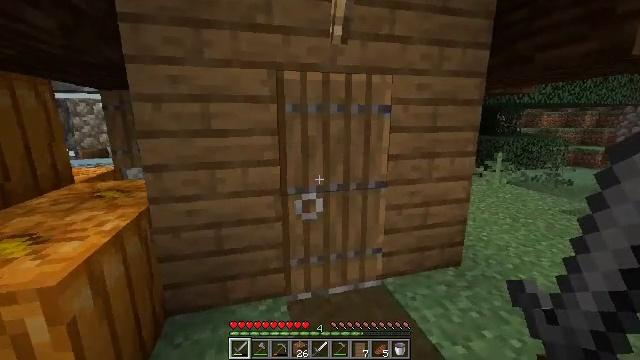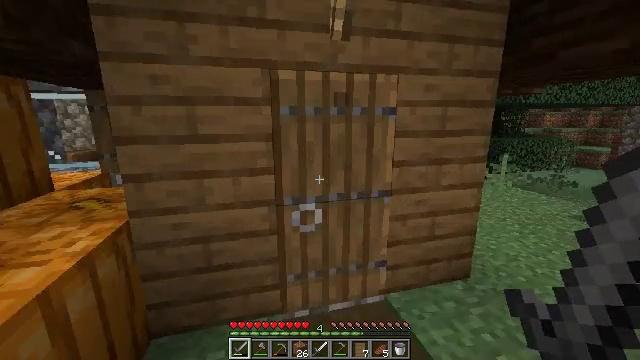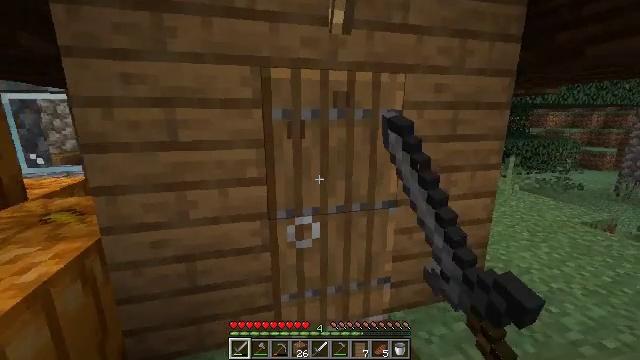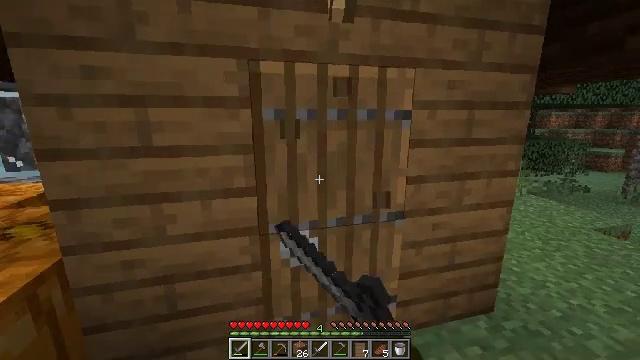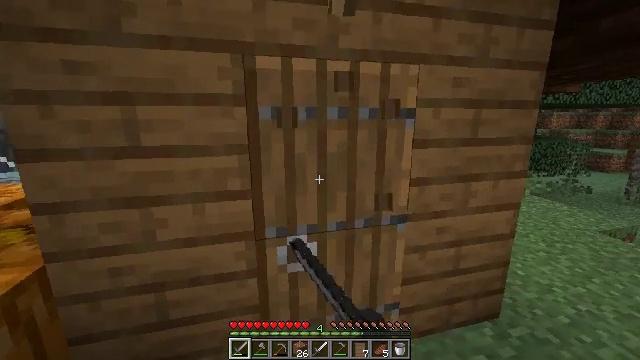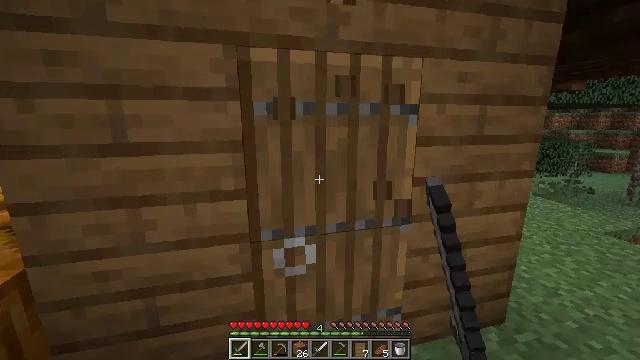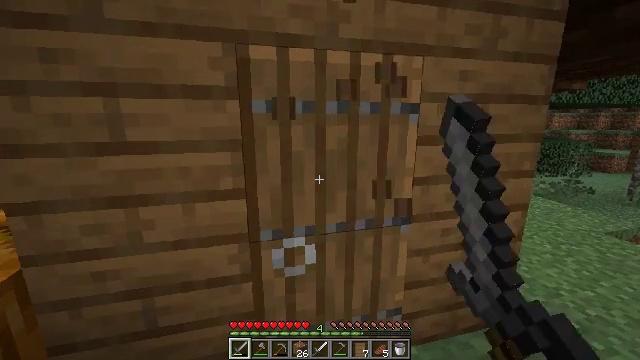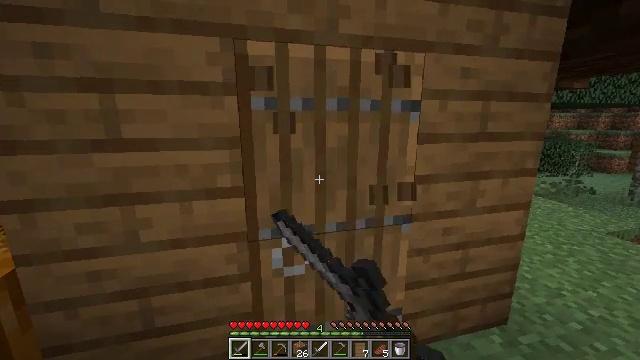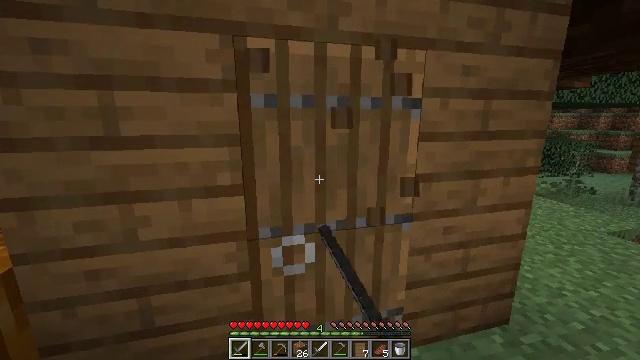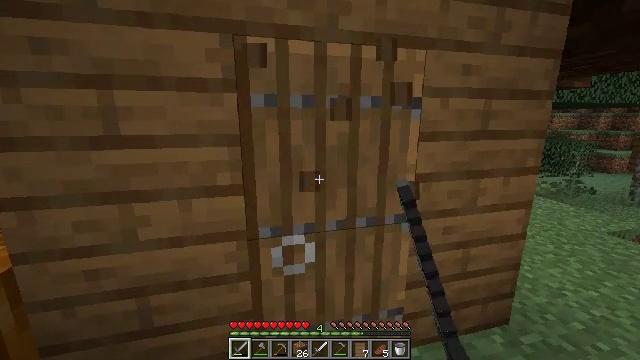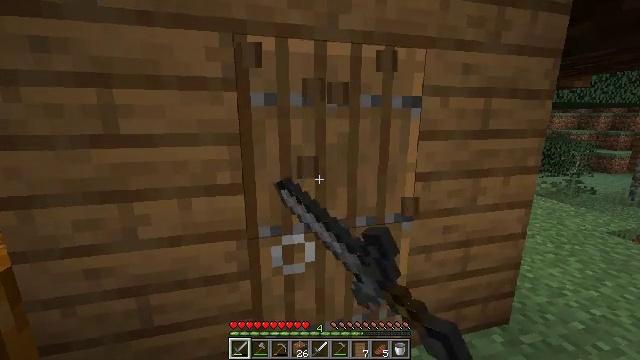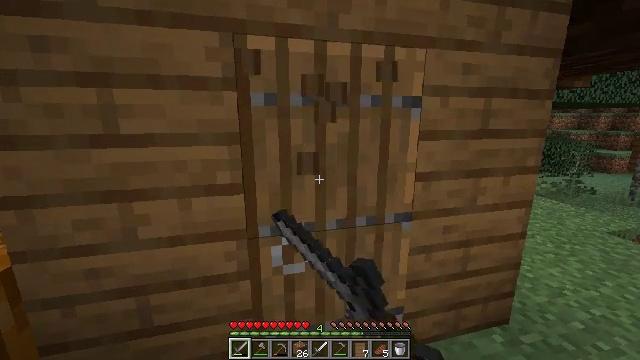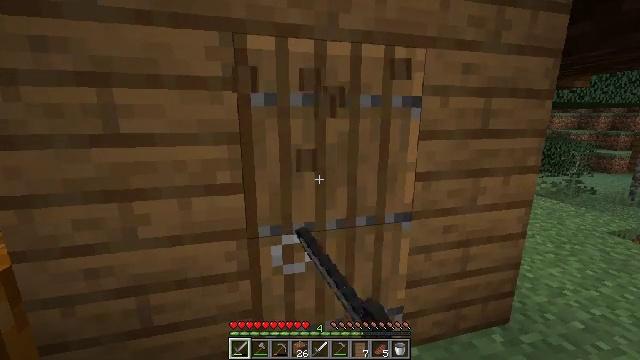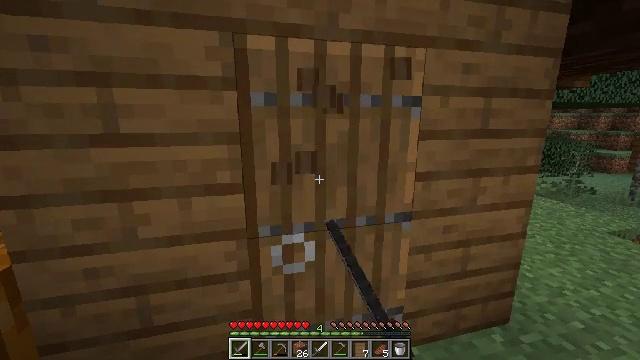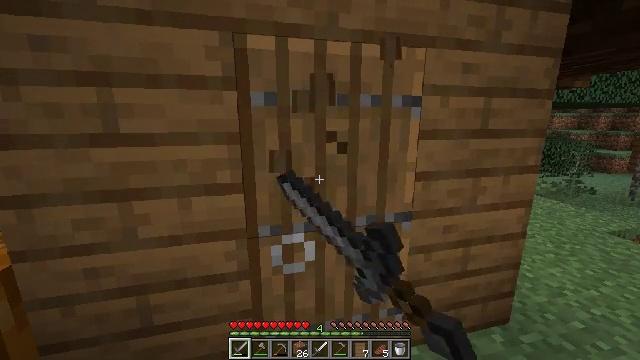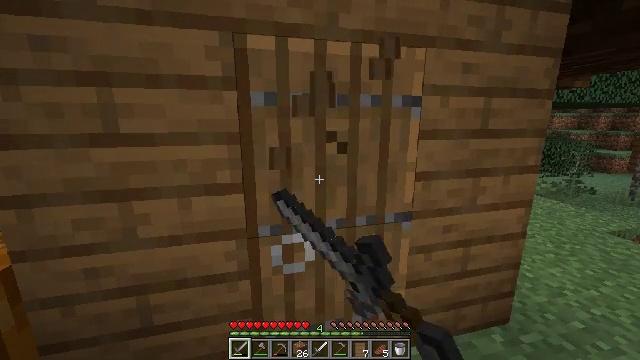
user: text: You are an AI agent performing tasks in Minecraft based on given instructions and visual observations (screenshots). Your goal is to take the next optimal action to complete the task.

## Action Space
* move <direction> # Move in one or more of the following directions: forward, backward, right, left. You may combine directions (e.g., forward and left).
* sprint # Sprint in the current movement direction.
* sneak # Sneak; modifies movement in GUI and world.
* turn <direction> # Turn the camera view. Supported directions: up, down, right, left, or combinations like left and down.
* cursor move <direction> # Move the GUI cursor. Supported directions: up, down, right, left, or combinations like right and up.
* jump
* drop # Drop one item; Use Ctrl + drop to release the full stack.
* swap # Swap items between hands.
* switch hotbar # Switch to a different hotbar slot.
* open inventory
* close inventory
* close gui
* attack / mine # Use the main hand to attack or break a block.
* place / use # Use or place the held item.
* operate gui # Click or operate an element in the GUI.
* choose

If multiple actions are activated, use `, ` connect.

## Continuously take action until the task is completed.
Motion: motion action
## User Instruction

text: Collect the spruce door for reuse.
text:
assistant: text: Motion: move forward, attack / mine
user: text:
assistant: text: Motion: move forward, attack / mine
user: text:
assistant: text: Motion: attack / mine
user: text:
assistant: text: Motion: attack / mine
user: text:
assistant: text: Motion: attack / mine
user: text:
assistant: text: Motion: attack / mine
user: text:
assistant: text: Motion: attack / mine
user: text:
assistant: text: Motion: attack / mine
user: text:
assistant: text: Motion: attack / mine
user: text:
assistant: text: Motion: attack / mine
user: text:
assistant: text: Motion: attack / mine
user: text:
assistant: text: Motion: attack / mine
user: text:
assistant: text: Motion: attack / mine
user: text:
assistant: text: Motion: attack / mine
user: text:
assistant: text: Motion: attack / mine
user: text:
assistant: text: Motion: attack / mine
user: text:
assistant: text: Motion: attack / mine
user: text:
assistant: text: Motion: attack / mine
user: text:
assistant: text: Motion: attack / mine
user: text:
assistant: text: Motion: attack / mine
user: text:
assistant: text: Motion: attack / mine
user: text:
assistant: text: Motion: attack / mine
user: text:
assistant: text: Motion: attack / mine
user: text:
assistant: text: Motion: attack / mine
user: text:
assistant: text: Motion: attack / mine
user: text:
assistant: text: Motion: attack / mine
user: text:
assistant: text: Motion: attack / mine
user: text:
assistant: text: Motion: attack / mine
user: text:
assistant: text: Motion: attack / mine
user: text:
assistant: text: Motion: attack / mine